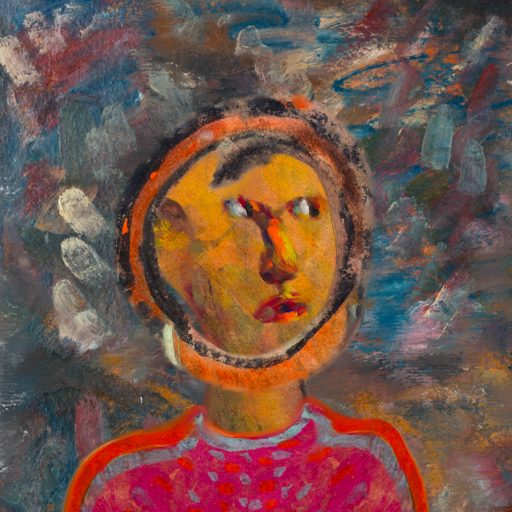
Background: Boggyland, Head And Neck Side: Gypsy_Mother, Face Side: An_Impression, Bust: Sisters, Hair Side: Childish, Head Accessory: Blank, Second Necklace: Blank, Necklace: Blank, Baby: Blank